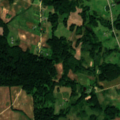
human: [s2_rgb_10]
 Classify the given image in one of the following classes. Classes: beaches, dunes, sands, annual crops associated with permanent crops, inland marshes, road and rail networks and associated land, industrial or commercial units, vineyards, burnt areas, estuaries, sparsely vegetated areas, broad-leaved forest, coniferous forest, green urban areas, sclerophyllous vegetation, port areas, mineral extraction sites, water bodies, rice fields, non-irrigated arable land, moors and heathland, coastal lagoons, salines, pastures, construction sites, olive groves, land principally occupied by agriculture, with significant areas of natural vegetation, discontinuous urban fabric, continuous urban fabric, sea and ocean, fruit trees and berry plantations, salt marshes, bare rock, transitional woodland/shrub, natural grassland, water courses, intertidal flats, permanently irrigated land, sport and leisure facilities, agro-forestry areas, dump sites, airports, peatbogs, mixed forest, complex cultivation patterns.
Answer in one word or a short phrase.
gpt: non-irrigated arable land, complex cultivation patterns, land principally occupied by agriculture, with significant areas of natural vegetation, mixed forest